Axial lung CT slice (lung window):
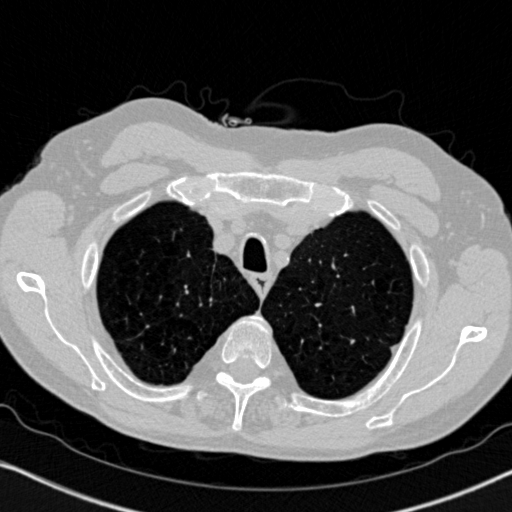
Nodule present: no